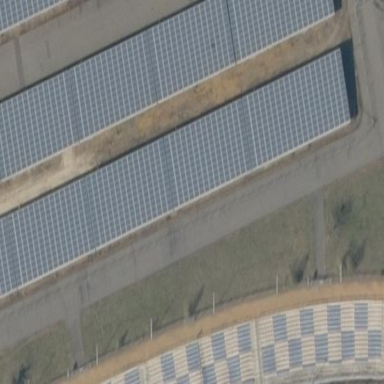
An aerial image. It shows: Garage with solar power generator using photovoltaic technology.